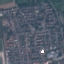
Label: Residential